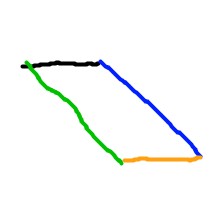
Shape: parallelogram